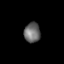
Tissue: skin
Cell type: Epithelial cells
Senescence score: 0.2585
Nuclear area (px): 314
Mean DAPI intensity: 107.341